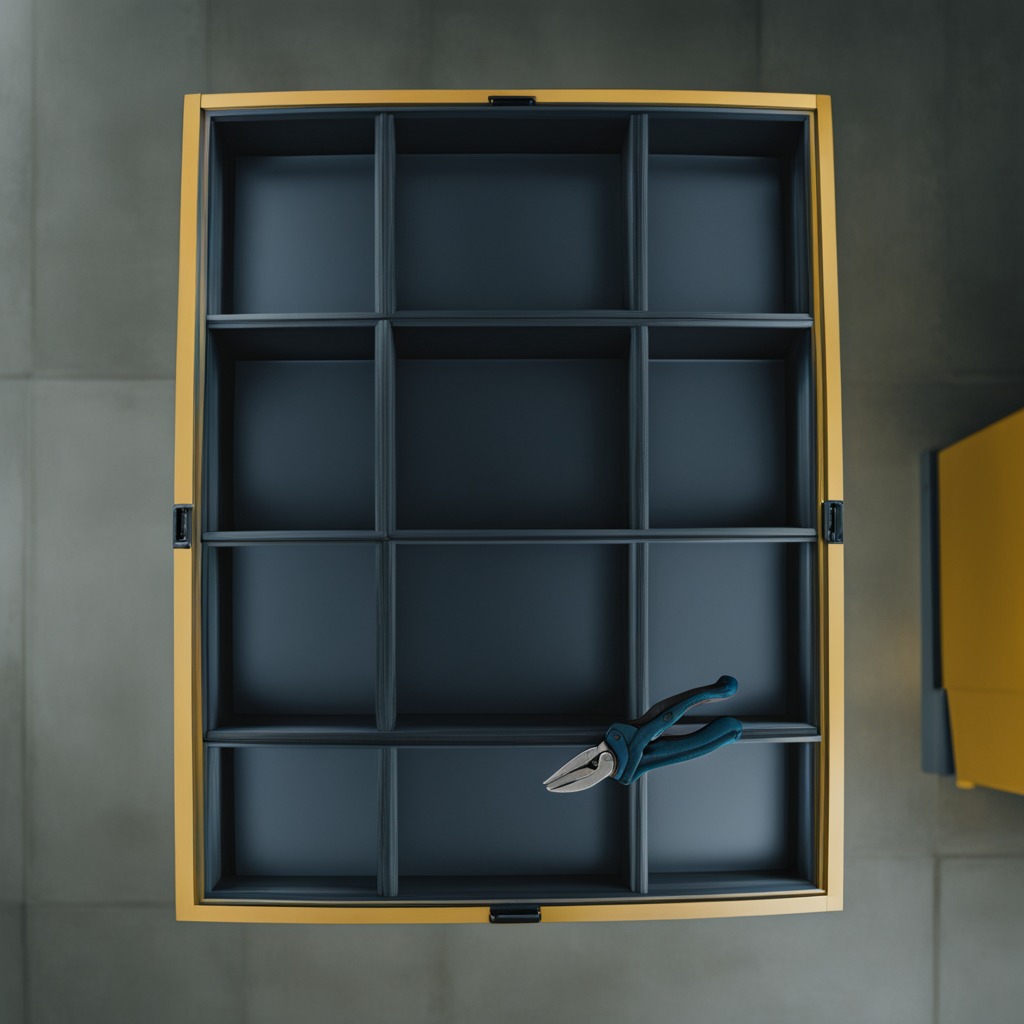
A plier is lying on the toolbox surface in an airplane hangar workshop.